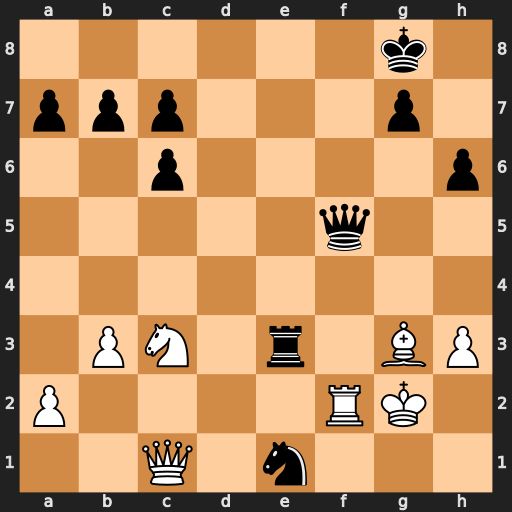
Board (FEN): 6k1/ppp3p1/2p4p/5q2/8/1PN1r1BP/P4RK1/2Q1n3
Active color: w
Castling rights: -
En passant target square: -
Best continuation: Qxe1 Qxh3+ Kxh3